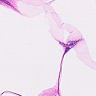
Metastatic tissue present: no